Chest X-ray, AP view. Patient: 65 years old, sex M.
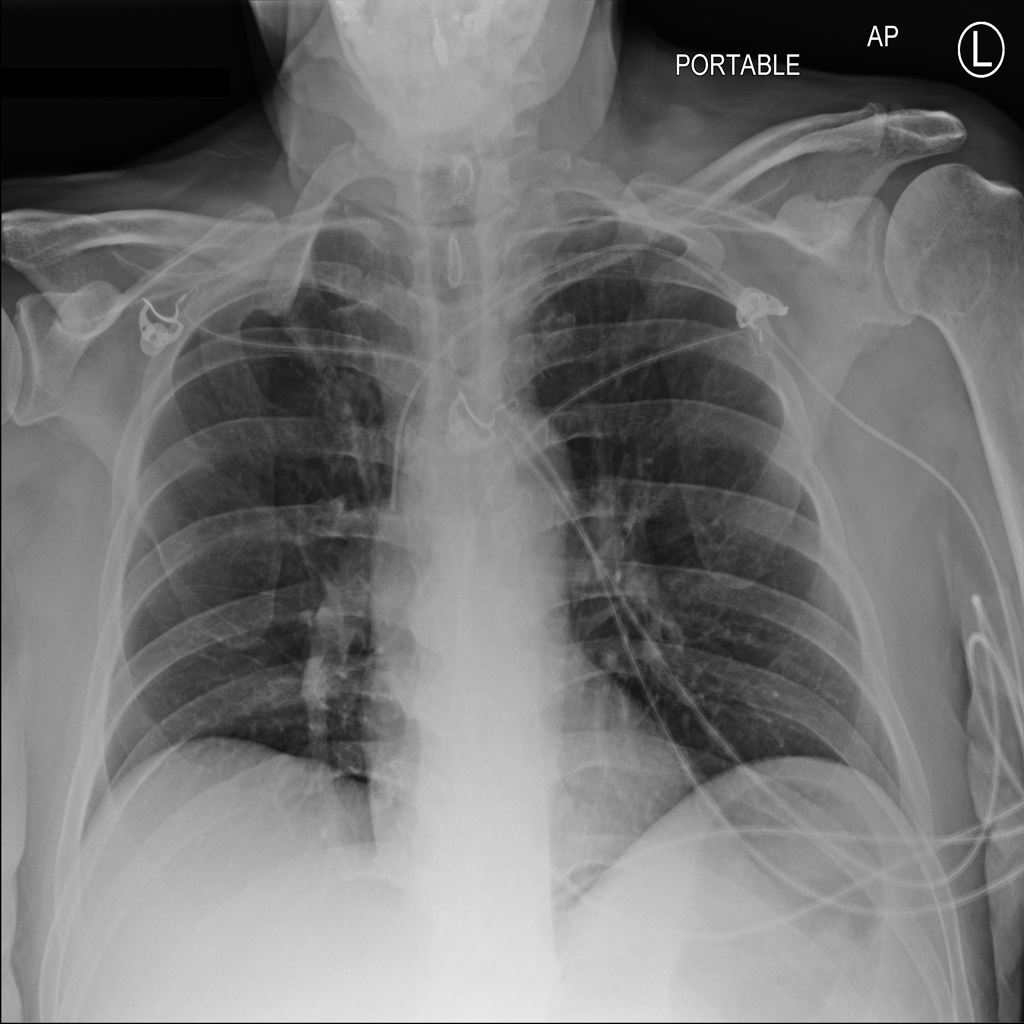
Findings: No Finding